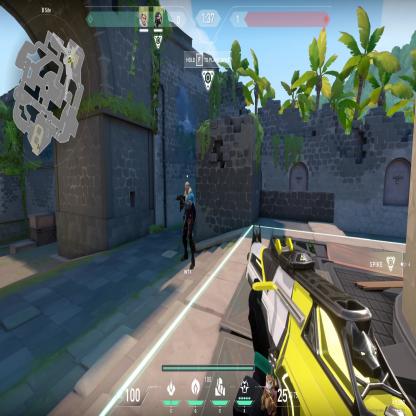
Label: teammate